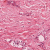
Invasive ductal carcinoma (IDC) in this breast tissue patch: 1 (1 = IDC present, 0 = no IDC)